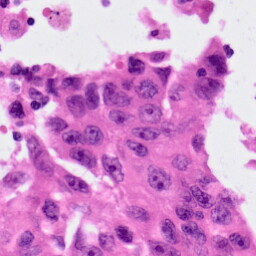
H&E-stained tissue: Lung